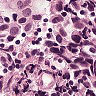
Metastatic tissue present: yes